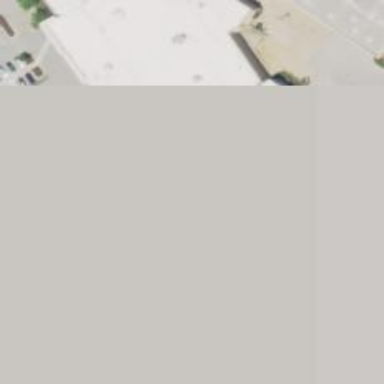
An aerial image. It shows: Retail building.